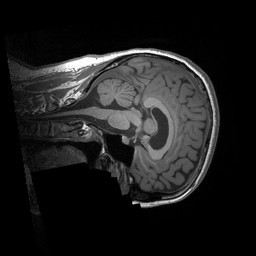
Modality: T1w
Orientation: sagittal
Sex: female
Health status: ill
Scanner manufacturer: siemens
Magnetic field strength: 3 T
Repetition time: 1.66 s
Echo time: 0.00254 s